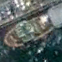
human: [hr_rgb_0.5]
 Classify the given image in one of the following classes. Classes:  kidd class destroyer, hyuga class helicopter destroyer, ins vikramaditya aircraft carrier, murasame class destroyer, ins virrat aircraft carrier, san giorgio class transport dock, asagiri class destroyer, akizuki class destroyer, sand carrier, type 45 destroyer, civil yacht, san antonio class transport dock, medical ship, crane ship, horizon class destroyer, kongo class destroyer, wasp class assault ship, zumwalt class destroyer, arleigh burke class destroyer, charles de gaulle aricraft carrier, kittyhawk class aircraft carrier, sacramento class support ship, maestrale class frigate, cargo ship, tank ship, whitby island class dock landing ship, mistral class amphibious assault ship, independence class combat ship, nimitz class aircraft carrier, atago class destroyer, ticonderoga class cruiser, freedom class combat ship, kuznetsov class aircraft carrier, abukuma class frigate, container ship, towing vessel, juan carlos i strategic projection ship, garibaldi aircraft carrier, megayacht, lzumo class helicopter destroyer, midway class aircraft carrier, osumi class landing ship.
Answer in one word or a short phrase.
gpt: Towing vessel